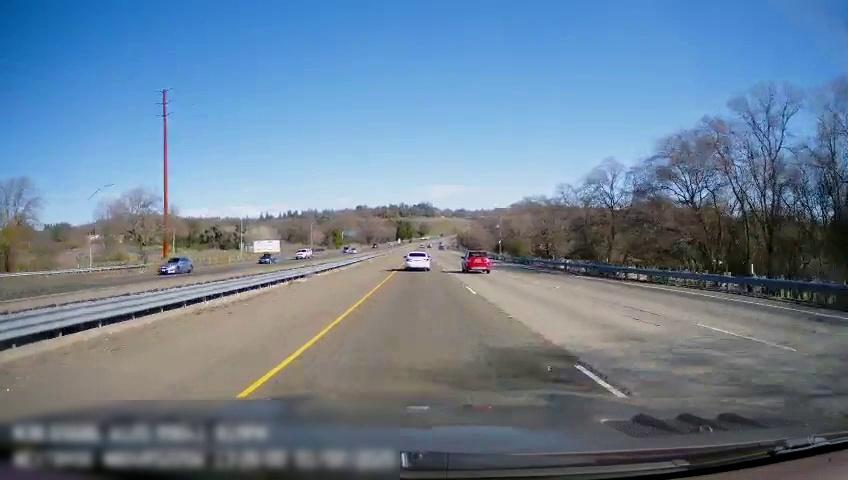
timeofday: Day
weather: Sunny
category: Drivable Space
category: Drivable Space
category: Vehicles | Car
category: Vehicles | Car
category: Vehicles | Car
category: Vehicles | Car
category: Vehicles | SUV
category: Lanes | Current Lane
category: Lanes | Current Lane
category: Lanes | Alternate Lane
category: Lanes | Alternate Lane